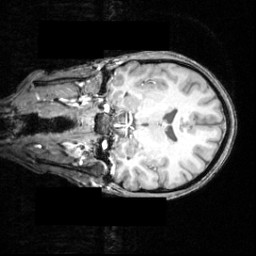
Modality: T1w
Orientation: coronal
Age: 24
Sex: male
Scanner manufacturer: siemens
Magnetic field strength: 3.951 T
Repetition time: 2.5 s
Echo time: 0.00393 s